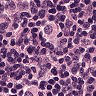
Metastatic tissue present: yes